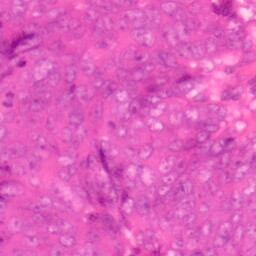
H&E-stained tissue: Colon